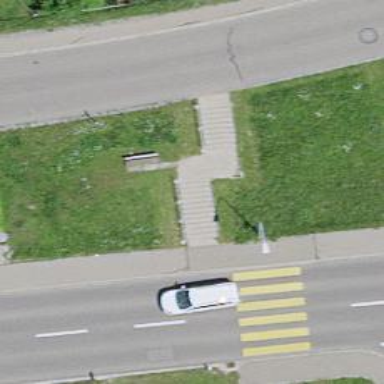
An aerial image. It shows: Brown bench.